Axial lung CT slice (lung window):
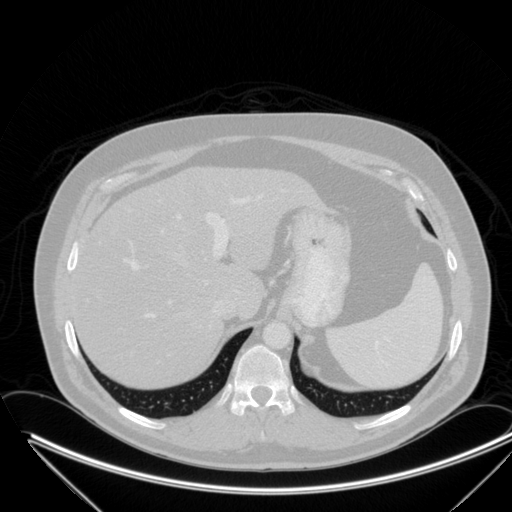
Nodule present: no